Question: I'm using business intelligence development studio, and I'm trying to generate a chart as shown below in SSRS. A chart with multiple series in each dataset. and multiple dataset in the graph. Each group of data in Dataset reference to purple at 100%.
Is there anyway i can acheieve this?

Thank you!
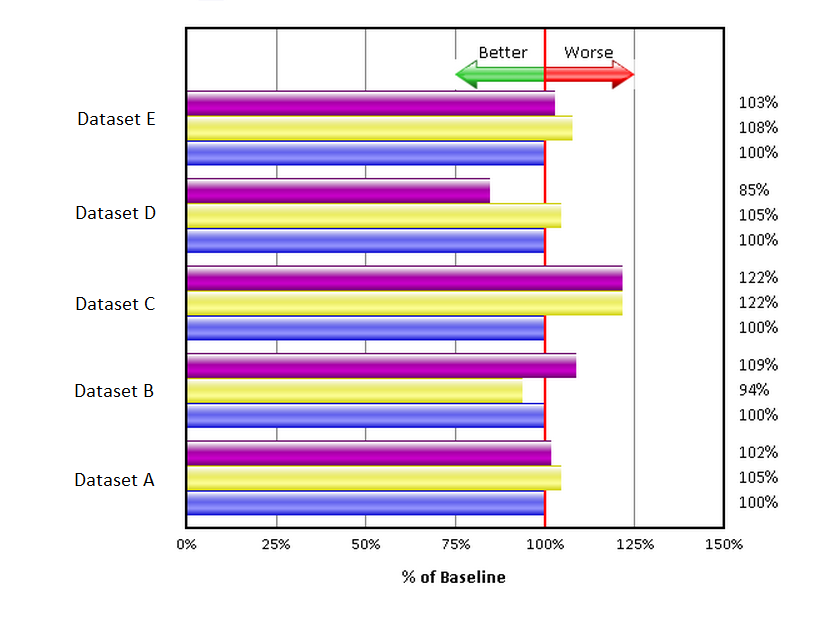
Answer: > Is there anyway i can acheieve this?
Yes, mostly. ( Have you tried? Where did you run into problems? I'll take a guess at what the problems were.)
The part that will be close to impossible will be the arrow graphics, but you could put some text such as "<-- Better Worse -->" instead, on blank transparent bars if needed. Alternately you might be able to place arrows on a custom background graphic and size that appropriately. Or use a green to red gradient background graphic instead.
The coloring a single grid line is accomplished by using a strip line. There are a few different blog entries around on adding these, and Technet has some <URL>